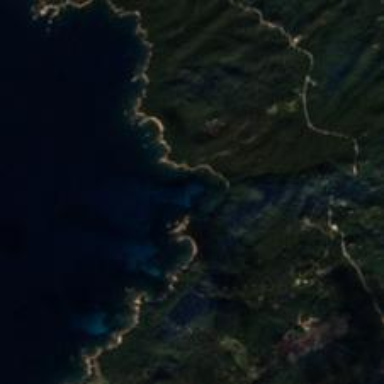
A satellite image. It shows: Beautiful bay with natural surroundings.